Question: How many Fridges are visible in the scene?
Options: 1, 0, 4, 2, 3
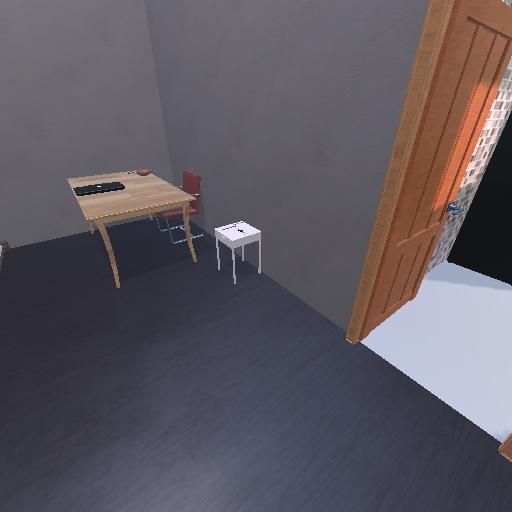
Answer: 1